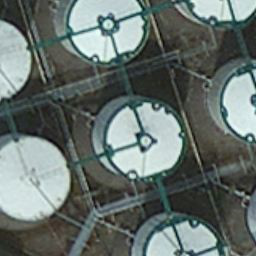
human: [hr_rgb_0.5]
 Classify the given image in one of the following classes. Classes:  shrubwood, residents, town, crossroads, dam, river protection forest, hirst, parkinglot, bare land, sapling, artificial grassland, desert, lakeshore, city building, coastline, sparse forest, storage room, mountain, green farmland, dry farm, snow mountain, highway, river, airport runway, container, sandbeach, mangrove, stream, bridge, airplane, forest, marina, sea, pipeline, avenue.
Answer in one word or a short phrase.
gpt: storage room